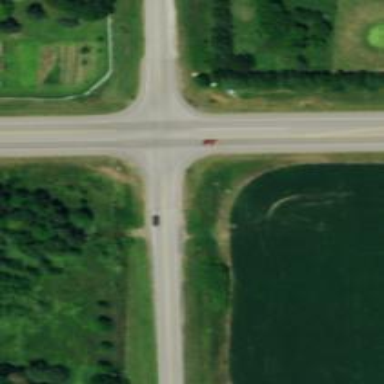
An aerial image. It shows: Stop road.